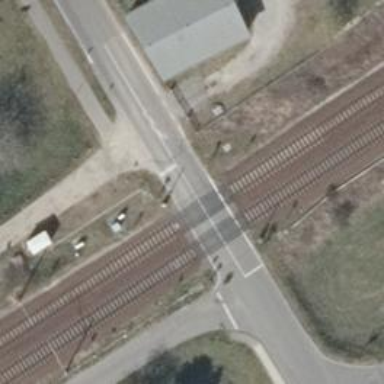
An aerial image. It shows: Level crossing along the railway.